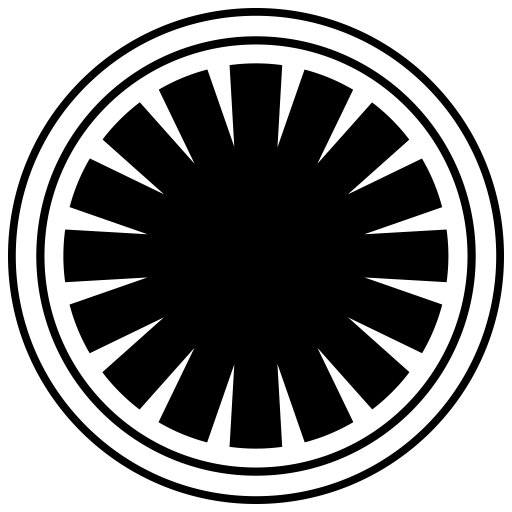
Tags: icon, FontAwesome, fa-icon, brand, first, order, alt